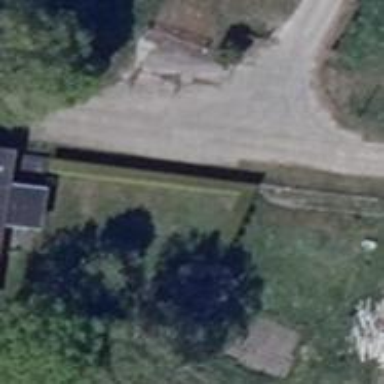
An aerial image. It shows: Residential road.